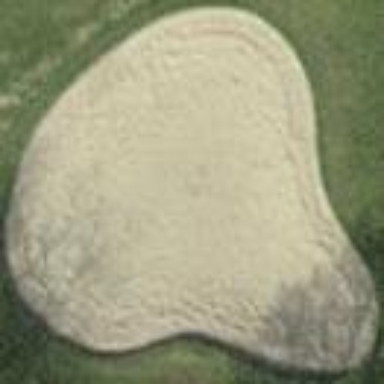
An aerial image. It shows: Golf bunker.